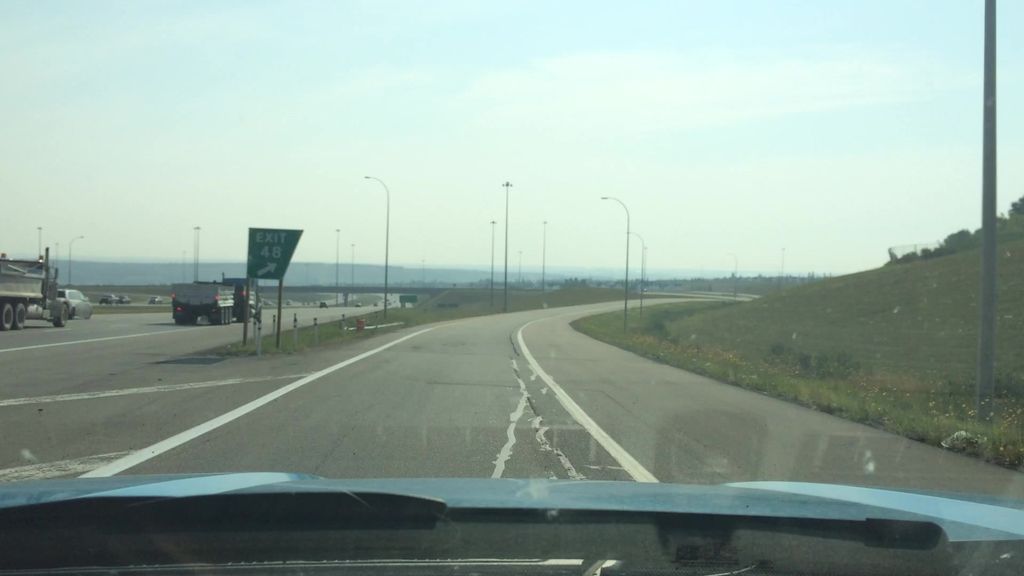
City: calgary